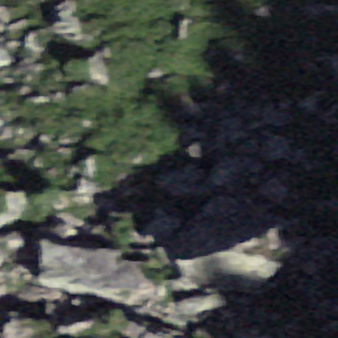
Label: bouldering_area